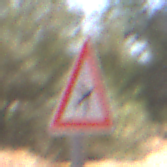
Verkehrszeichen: FlugbetriebLinks
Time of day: Midday
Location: Outdoor (RoadRail)
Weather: Clear
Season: NotSpecified
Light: Natural